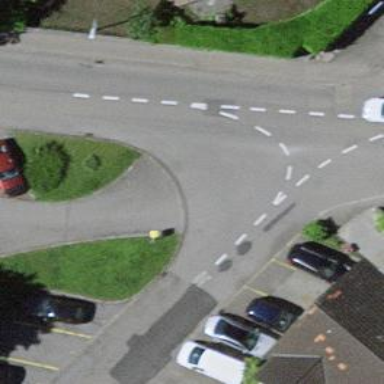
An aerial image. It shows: Kerb serving as barrier.